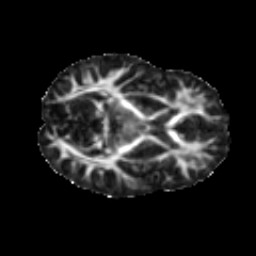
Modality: FA
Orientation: axial
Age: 14
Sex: female
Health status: ill
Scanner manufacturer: ge
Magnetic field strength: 3 T
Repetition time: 6.752 s
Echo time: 0.079 s